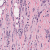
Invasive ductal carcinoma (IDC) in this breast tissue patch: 1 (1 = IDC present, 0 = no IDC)